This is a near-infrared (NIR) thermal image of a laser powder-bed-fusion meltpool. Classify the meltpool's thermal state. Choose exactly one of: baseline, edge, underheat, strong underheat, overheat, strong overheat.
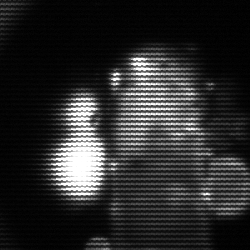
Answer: strong underheat